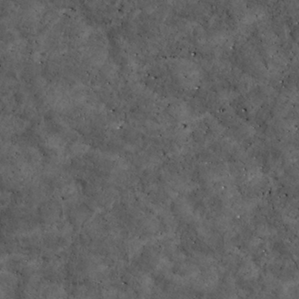
Label: non_frost